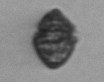
Label: Kryptoperidinium_triquetrum